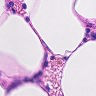
Metastatic tissue present: no